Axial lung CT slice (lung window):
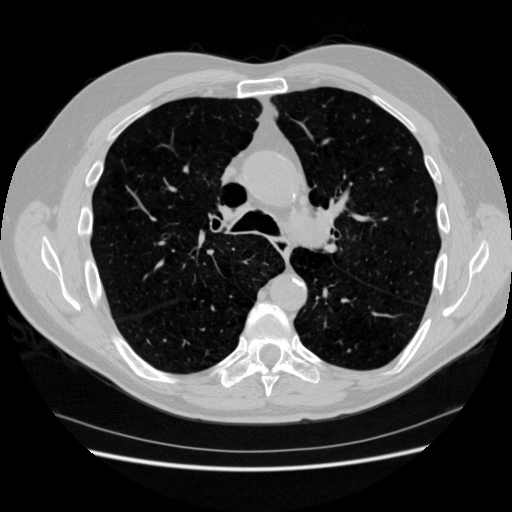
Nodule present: no